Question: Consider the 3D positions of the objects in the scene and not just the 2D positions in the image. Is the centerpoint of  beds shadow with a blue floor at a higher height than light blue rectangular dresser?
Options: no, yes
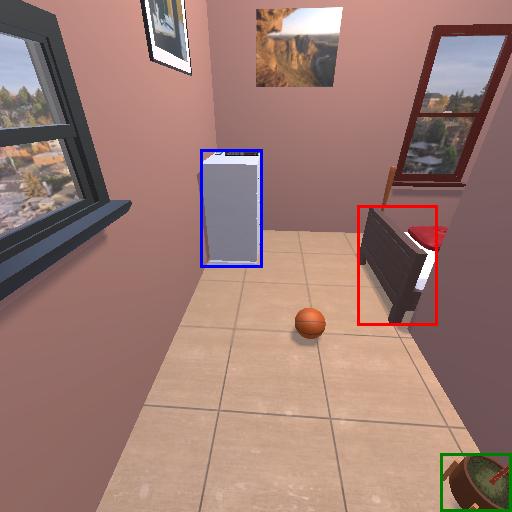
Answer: no